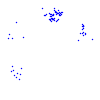
Particle: pion